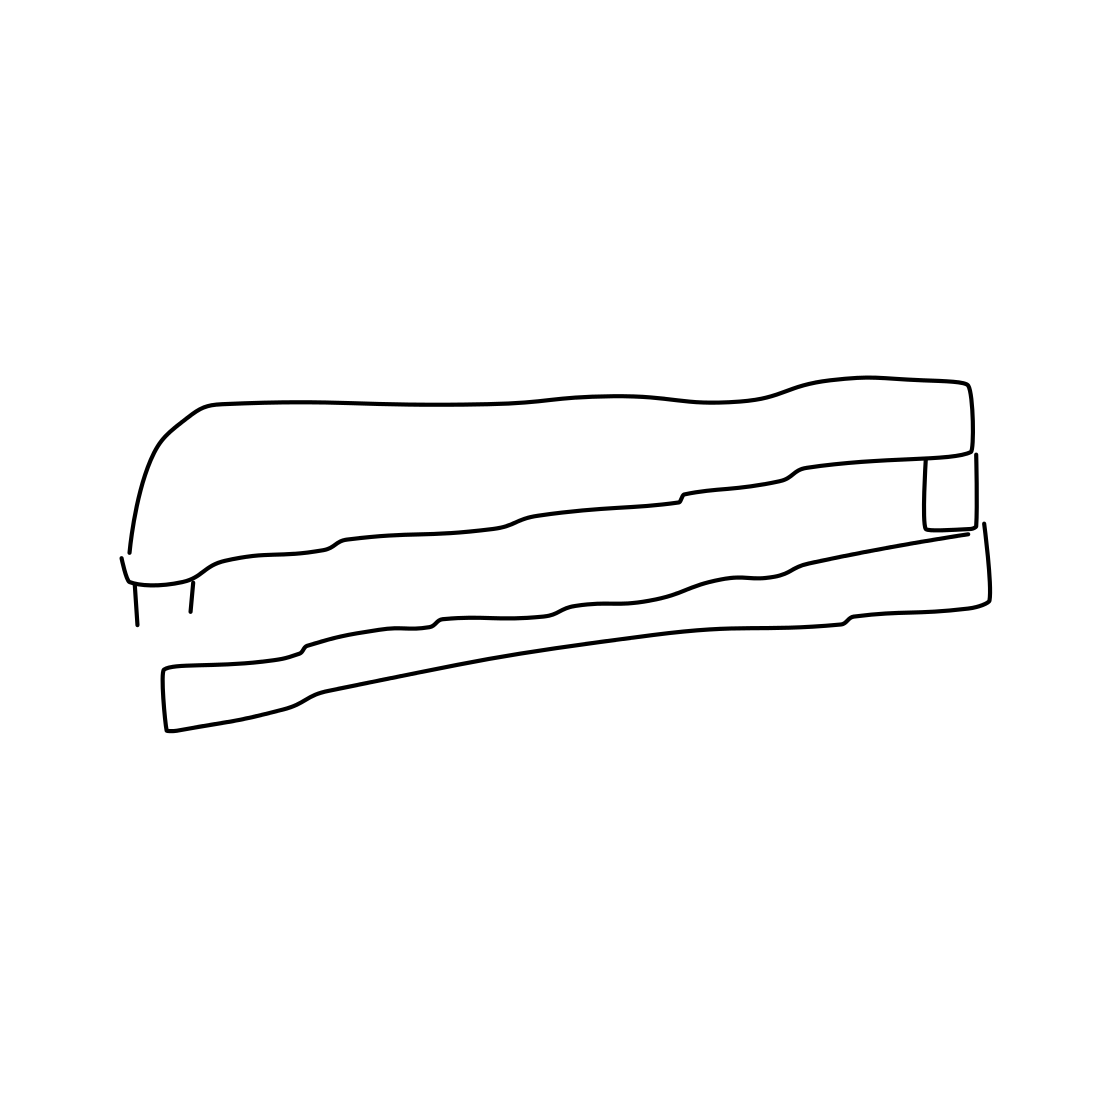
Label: stapler